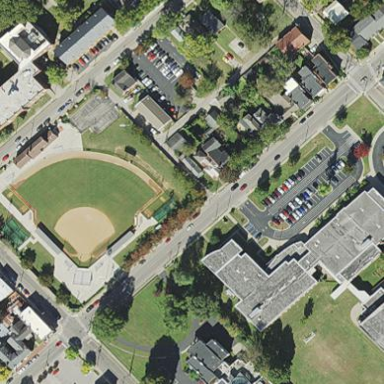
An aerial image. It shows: Baseball pitch for leisure land activities.